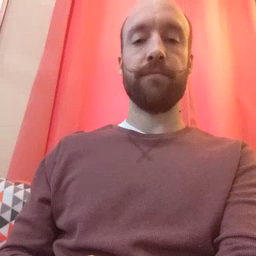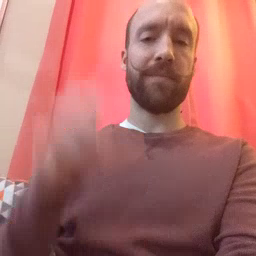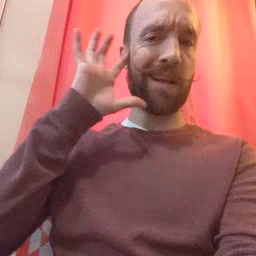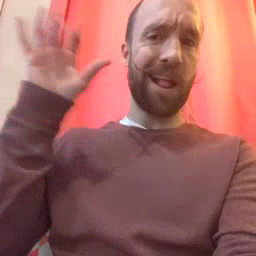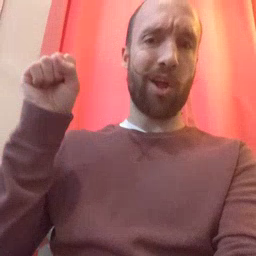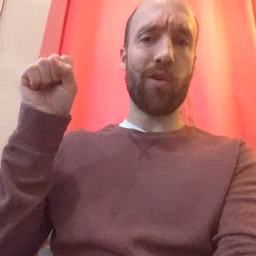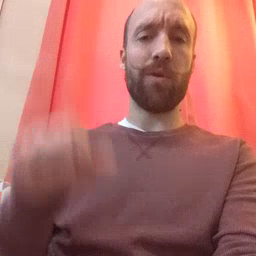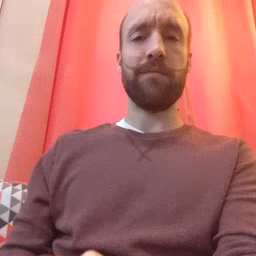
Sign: loud